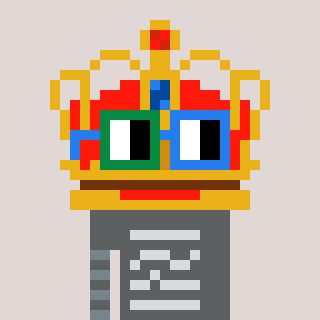
a pixel art character with square green and blue glasses, a crown-shaped head and a teal-colored body on a warm background